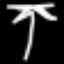
Label: palm tree